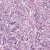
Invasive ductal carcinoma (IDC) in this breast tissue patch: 1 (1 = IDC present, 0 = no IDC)